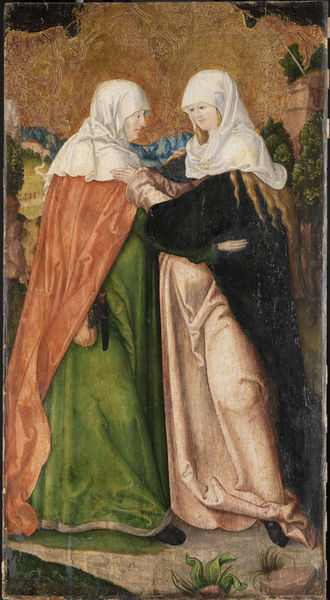
Titel: Heimsuchung Mariae
Künstler: Schwäbischer Meister
Standort: Karlsruhe
Institution: Staatliche Kunsthalle Karlsruhe
Schlagwörter: baum, blau, blätter, felsen, gemälde, hand, umhang, weiß, bäume, frauen, grün, landschaft, sand, haar, kleider, orange, schwarz, gras, haus, rot, schleier, tuch, weg, wiese, malerei, alt, blond, jung, arm, bibel, messer, steine, gewand, gold, haare, mantel, tücher, gewänder, mutter, blatt, pflanze, pflanzen, locken, rosa, turm, füße, umarmung, zwei, berge, gebirge, tafel, weiber, kopftuch, schwanger, umarmen, burg, blondine, jungfrau, mäntel, treffen, beutel, hauben, besuch, christus, christlich, mittelalter, begegnung, kopftücher, elisabeth, heilige, begrüßung, kraut, maria, madonna, mutter gottes, ikone, anna, heimsuchung, freundinnen, umhand, begrüssen, gottesmutter, base, schwangerschaft, marienleben, leben christi, unsere liebe frau, hande, heilige maria, verwandte, madonna mit dem kind, marmung, gottesgebärerin, maria von nazaret, van eijk, magnifikat, ratgeb